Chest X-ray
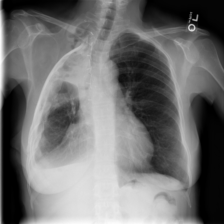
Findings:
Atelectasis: negative
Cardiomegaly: negative
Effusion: negative
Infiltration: negative
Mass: negative
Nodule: negative
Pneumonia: negative
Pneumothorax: negative
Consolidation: negative
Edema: negative
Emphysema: negative
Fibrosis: negative
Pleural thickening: negative
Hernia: negative